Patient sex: F
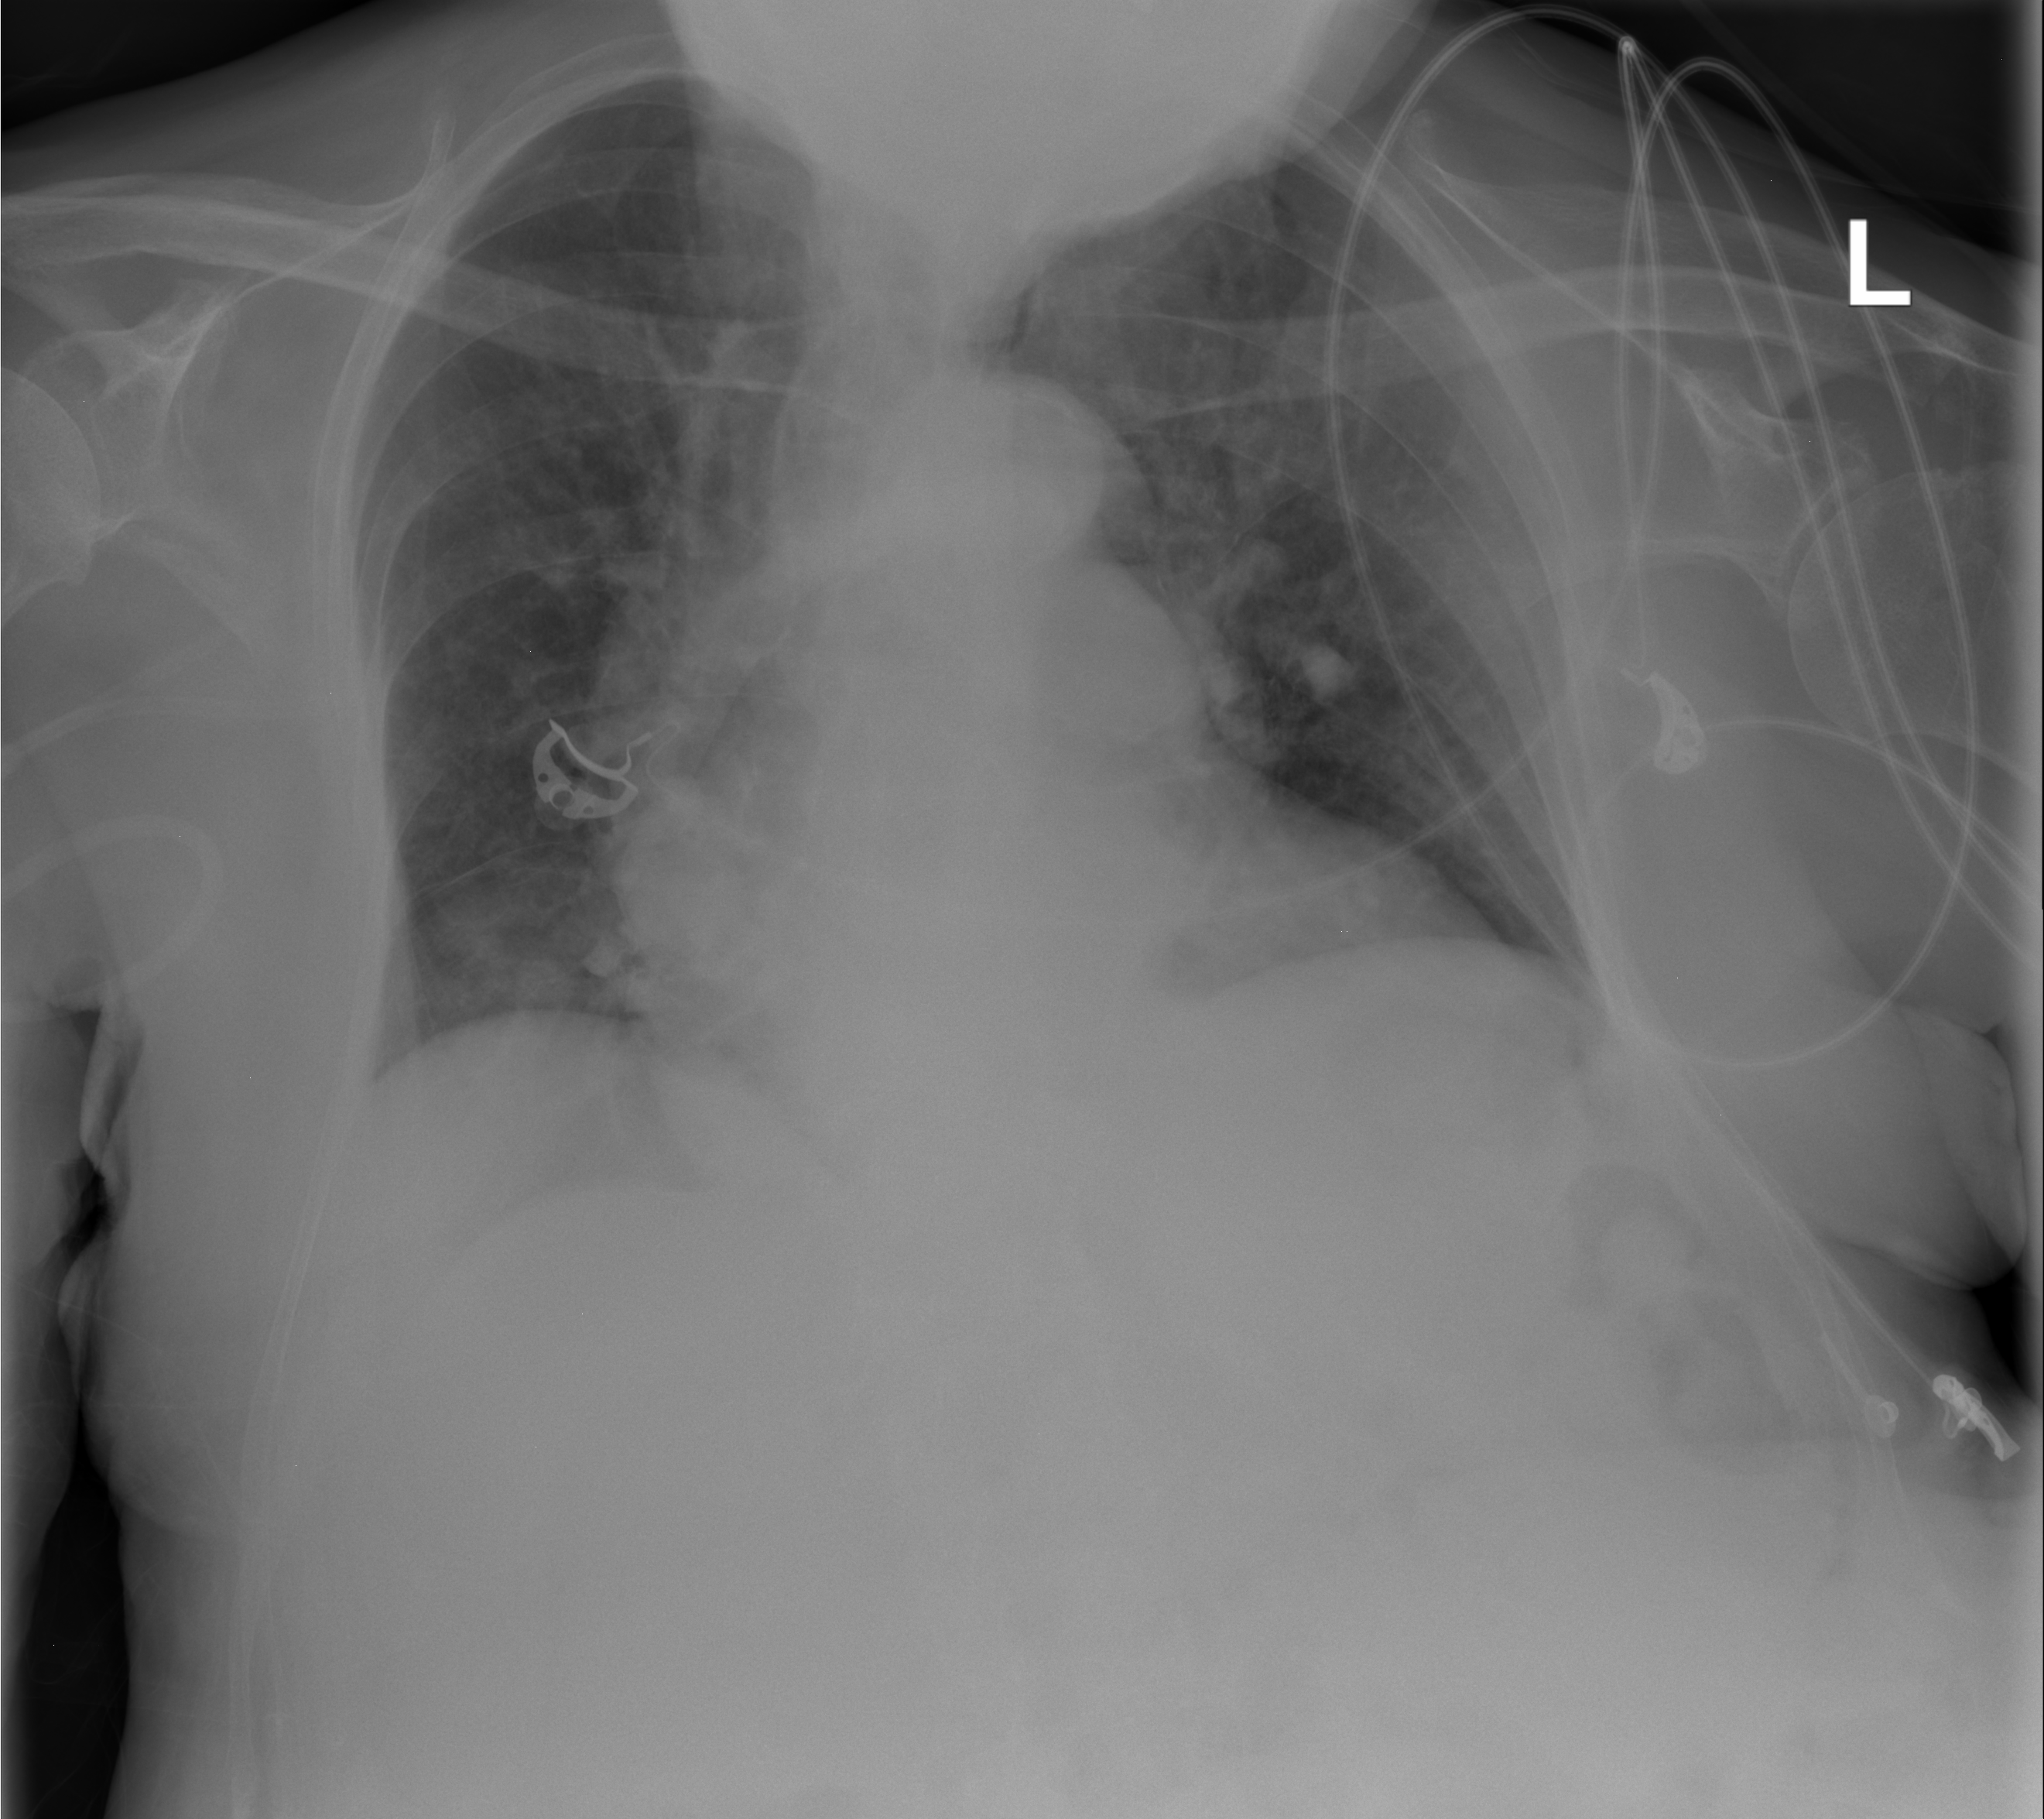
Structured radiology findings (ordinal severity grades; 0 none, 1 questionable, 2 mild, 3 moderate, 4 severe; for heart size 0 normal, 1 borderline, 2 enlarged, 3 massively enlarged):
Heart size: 2
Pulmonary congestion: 2
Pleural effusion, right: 0
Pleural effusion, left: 0
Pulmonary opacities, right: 2
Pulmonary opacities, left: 2
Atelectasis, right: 2
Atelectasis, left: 2